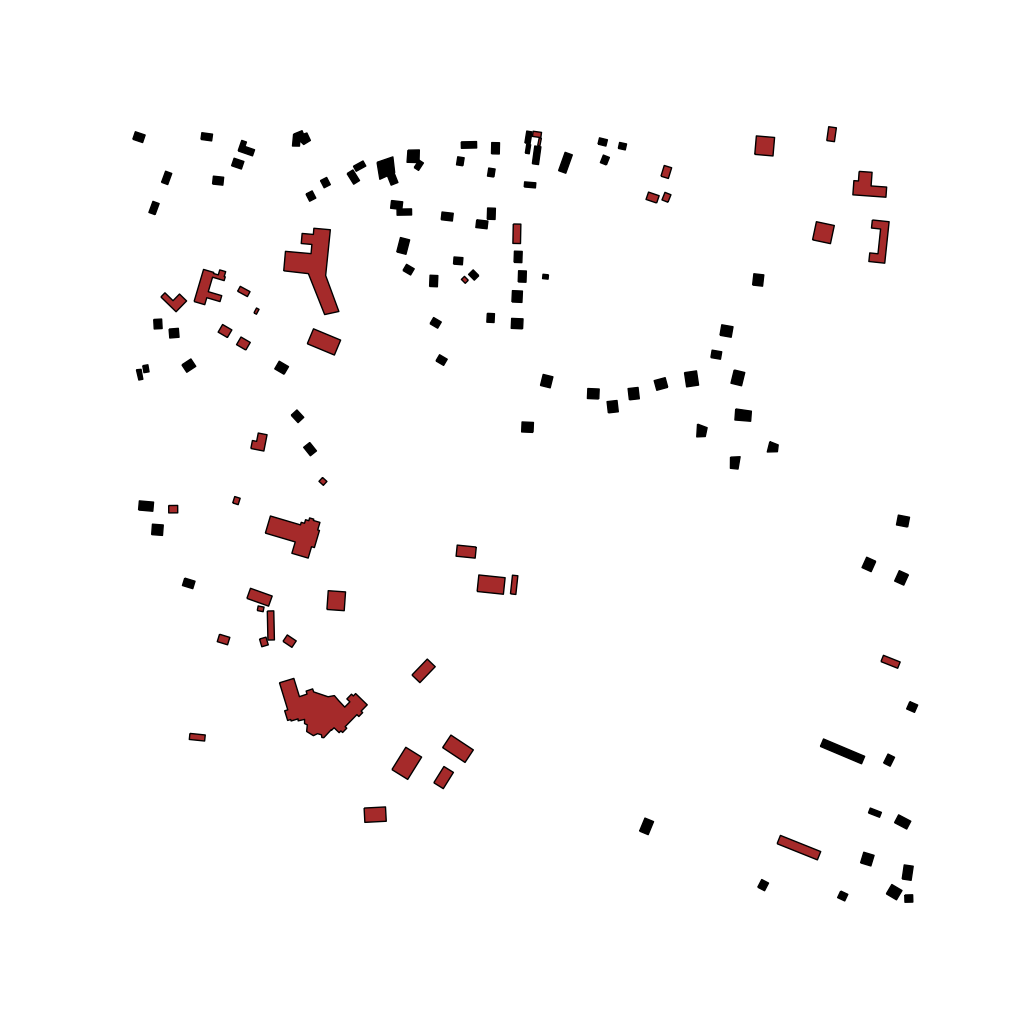
Tags: overhead vector_map, recreation, historical, individual_rise, low_rise, density_1, Building, Facility, 1.0 km²